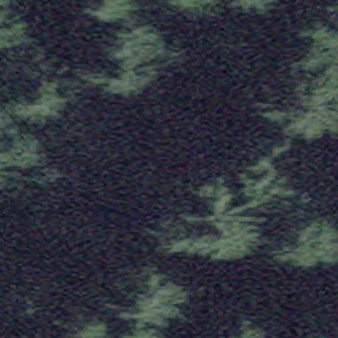
Label: other